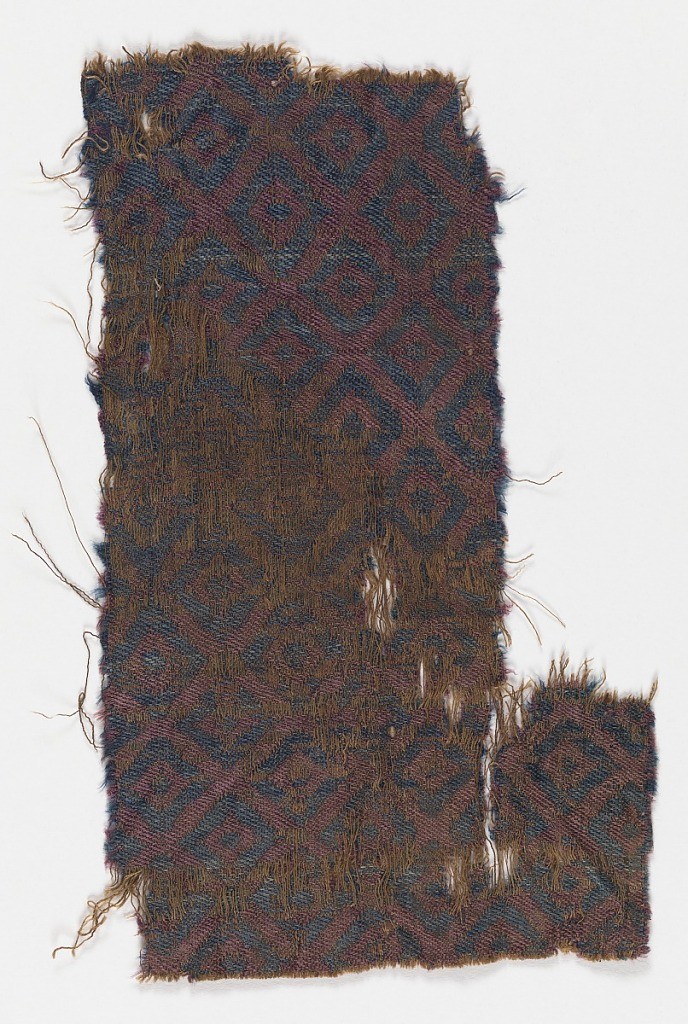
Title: Fragment
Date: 13th century
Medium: silk Technique: complementary weft 2/1 twill
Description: Concentric lozenge diaper in dark blue and rose.